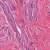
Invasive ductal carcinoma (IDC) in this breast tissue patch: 0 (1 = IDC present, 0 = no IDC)